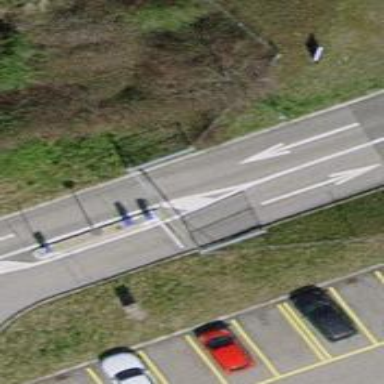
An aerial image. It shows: Lift gate barrier.